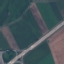
Land use / land cover: Highway